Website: slack
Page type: stored-credit-cards
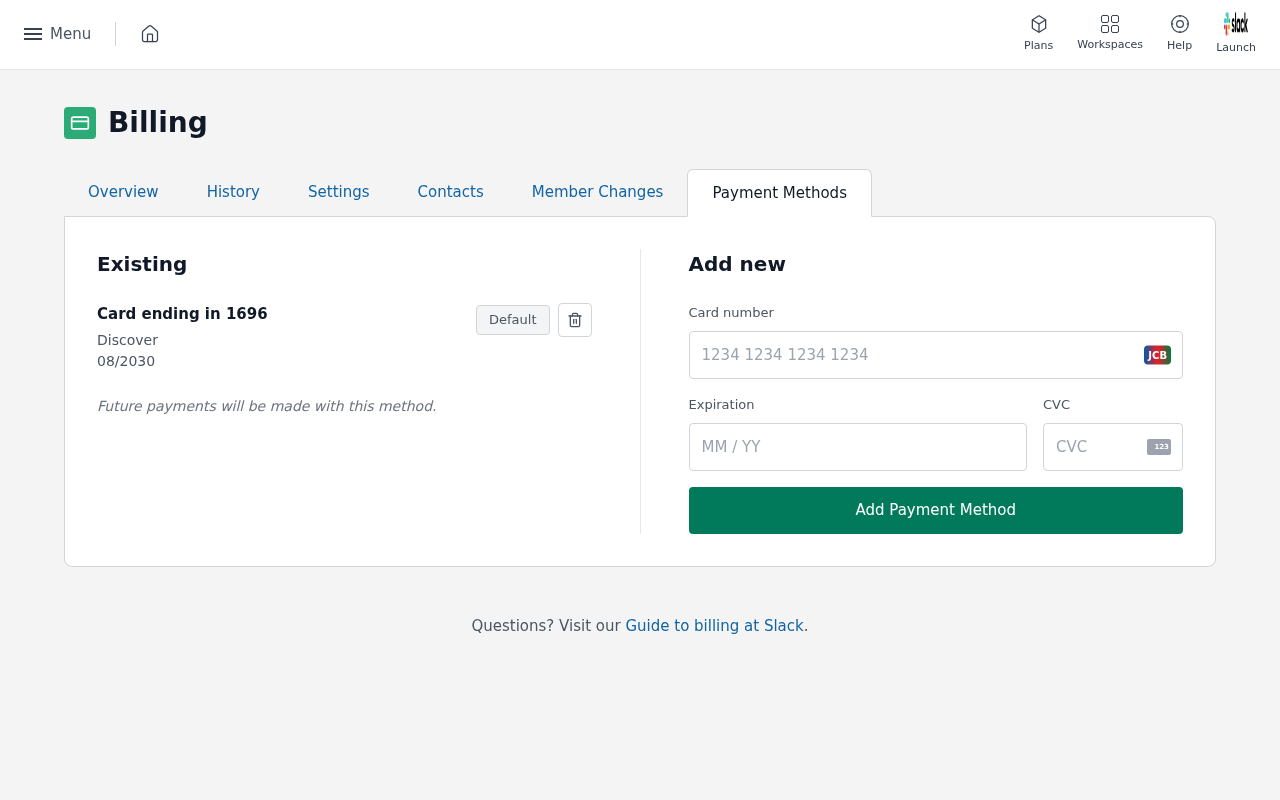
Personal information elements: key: PII_CARD_CVV
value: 412
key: PII_CARD_EXPIRY
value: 08/2030
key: PII_CARD_EXPIRY
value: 08/30
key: PII_CARD_LAST4
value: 1696
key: PII_CARD_NUMBER
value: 6011 5619 8972 1696
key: PII_CARD_TYPE
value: Discover